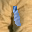
Label: 1